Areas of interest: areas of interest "Lyceum Theatre Ticket Office"
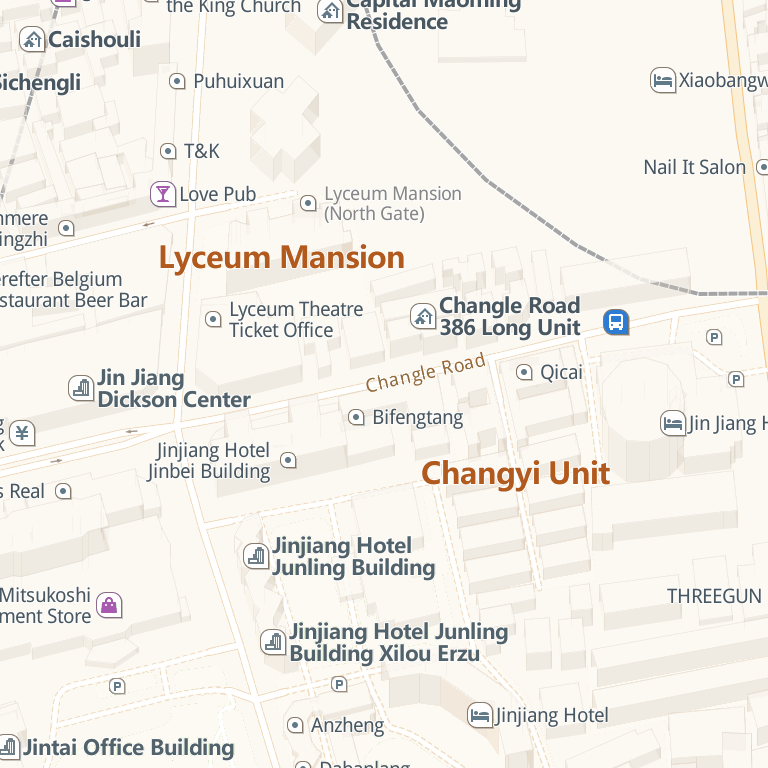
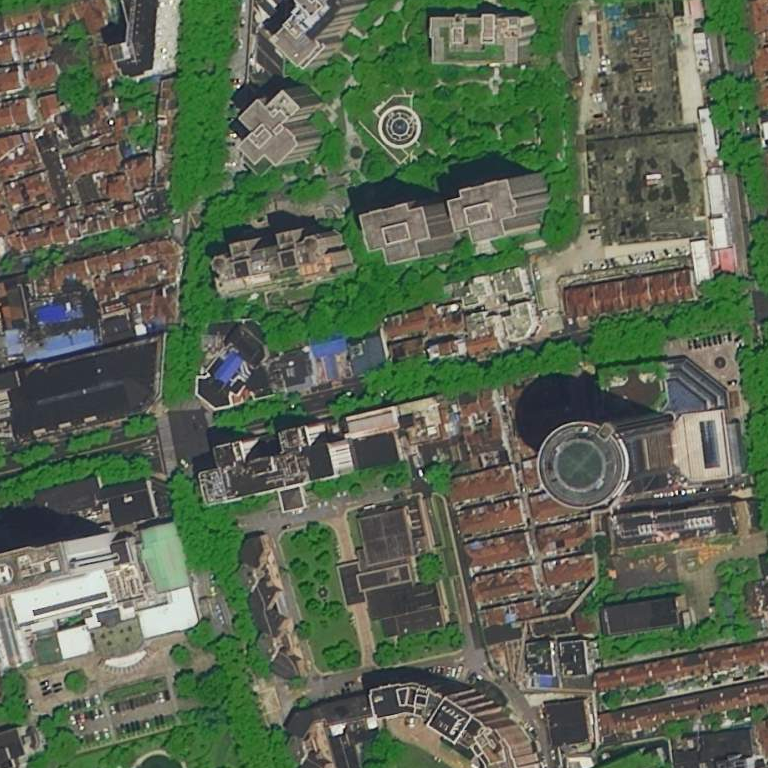